Question: In visual studio I can build my windows application, drag and drop buttons etc.
And code is automatically generated and put my 'MainForm.Designer.cs' file.
There is a icon 'MainForm' in my Solution explorer and it hold all the UI components.

Question is, how to create custom code myself and access the buttons and components I have created with 'drag n drop'. I am unable to create my own files under the 'MainForm' icon.
The main Program.cs, where this lays:
'''
MainForm form = new MainForm();
Application.Run(form);
'''
I can access the form, but I can't access any components. So I had to make all my components form private to public, is that normal?
And everywhere I want to access those, I must pass my 'form' variable as parameter.
Is there a nice way to create custom stuff, am I doing things correctly, by getting the form variable from 'Program.cs' and then passing it to other classes? Still why the auto generated stuff is tightly coupled under that 'MainForm.cs' icon, but I can't add my code inside there.
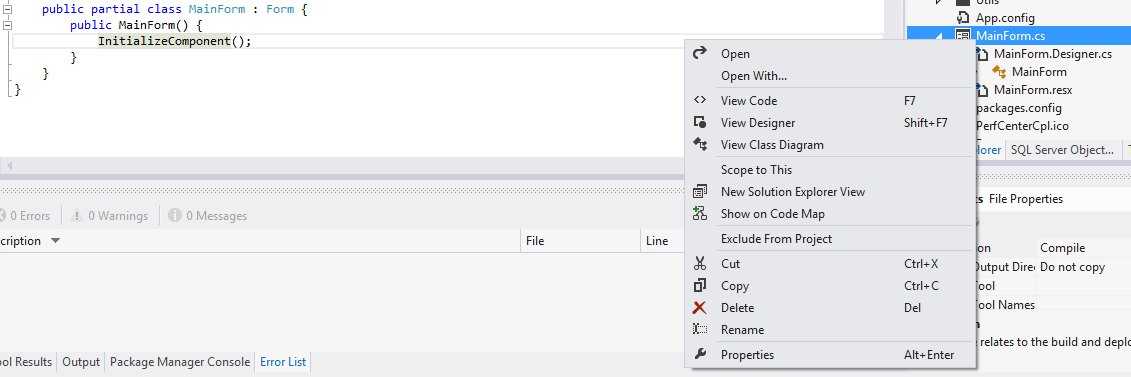
Answer: You can add your own code to the code behind files, but that code will typically be handlers for user interface events for controls on the form. I think where you're getting hung up is the fact that MainForm is a class, not a project. You add your classes to the project that contains it, then in the event handlers for the form class you would create an instance of whatever class you're trying to access and pass the relevant values from the form to the methods you need to call. This way, your properties can stay private since nothing outside of the form is trying to reach in to access them. While not forbidden, I don't like to pass instances of a Form around as parameters.